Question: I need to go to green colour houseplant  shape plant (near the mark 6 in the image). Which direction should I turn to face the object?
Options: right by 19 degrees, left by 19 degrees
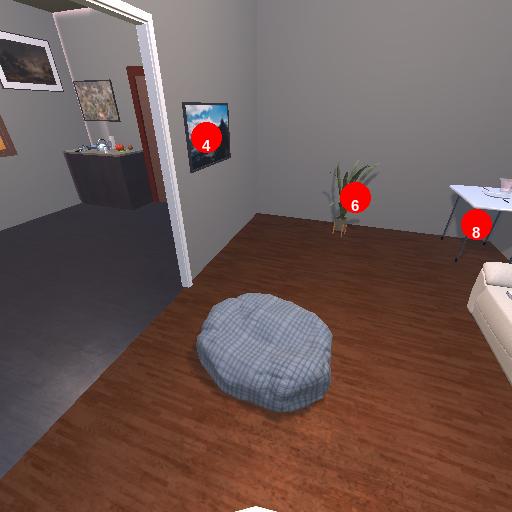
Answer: right by 19 degrees